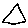
Label: triangle